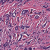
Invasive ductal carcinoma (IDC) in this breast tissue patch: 1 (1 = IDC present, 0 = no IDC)